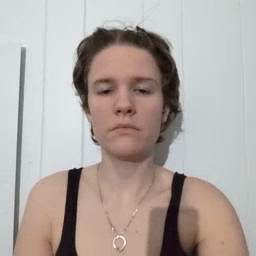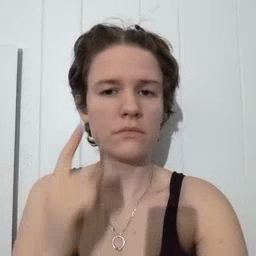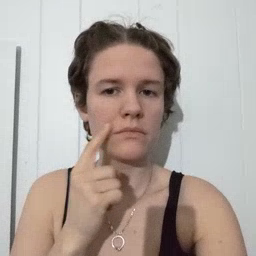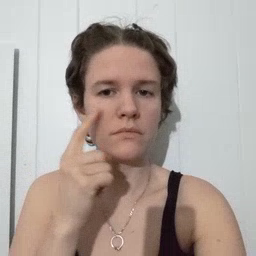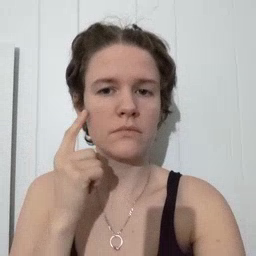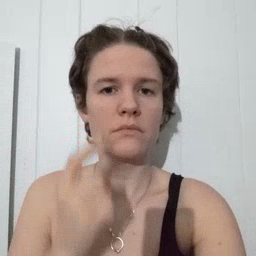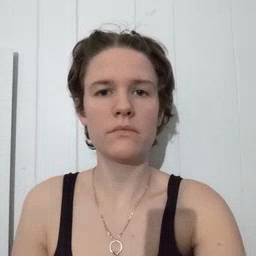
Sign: cheek